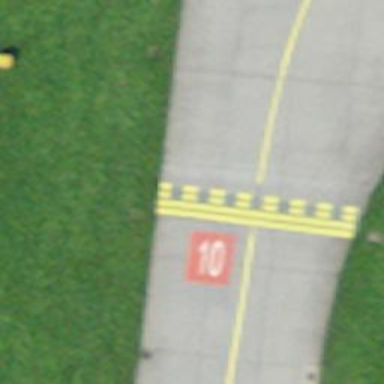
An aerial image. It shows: Image of taxiway at airport.